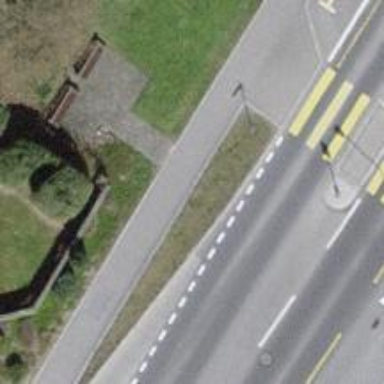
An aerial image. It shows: Sidewalk.